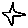
Label: star